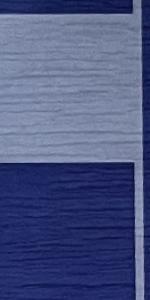
Label: Empty